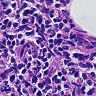
Metastatic tissue present: no